Question:
I have this problem with my menu, my last menu item "Apps" should not slide down but stay in place.
i need to solve this with css only.
my css:
'''
div.menu{
display: block;
float: left;
width: 10%;
position: absolute;
height: 20%;
min-height: 20%;
margin-right: 0;
margin-left: 0;
margin-top: 5%;
text-align: center;
color: #428bca;
z-index: 0;
}
div.menu ul{
list-style-type: none;
margin-right: 10px;
margin-left: 10px;
padding-left: 0;
padding-right: 0;
}
div.menu ul li{
background-color: #FFF;
width: 100%;
margin-top: 1px;
position: relative;
}
div.menu ul li ul {
display: none;
left:125px;
top:-20px;
float: right;
width: inherit;
height: inherit;
z-index: 1;
position: relative;
}
div.menu ul li ul li {
background: #fff;
}
div.menu ul li:hover ul {
display: block;
}
div.menu li:hover{
background-color: #ddd;
}
'''
Please help me, because i am very confused. i am using codeigniter
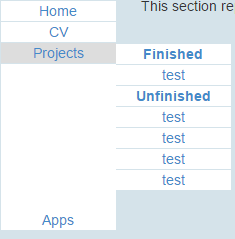
Answer: I think that this would help you:
'''
div.menu ul li ul {
display: none;
left:100%;
top:0px;
position: absolute;
}
'''
Also make sure that your html is written correctly.